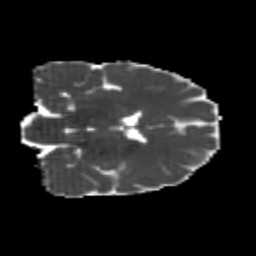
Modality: MD
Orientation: coronal
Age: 25
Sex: female
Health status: healthy
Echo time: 0.074 s